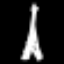
Label: The Eiffel Tower